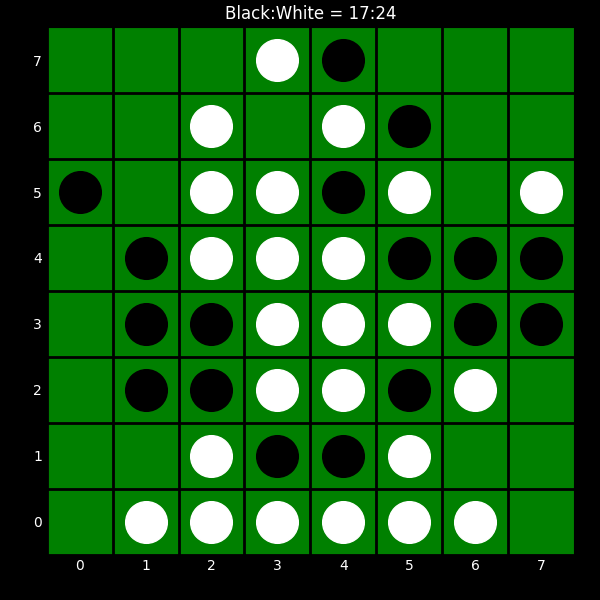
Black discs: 17
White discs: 24